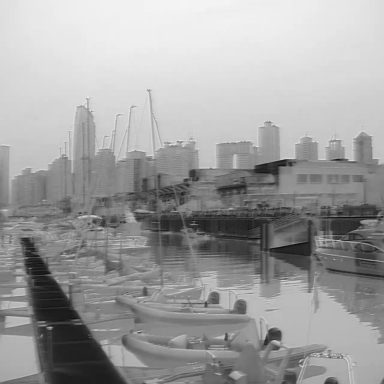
There are eight objects shown in the infrared image, including five canoes, and three sailboats.